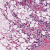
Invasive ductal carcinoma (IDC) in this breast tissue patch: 0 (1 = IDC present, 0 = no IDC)